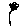
Label: flower